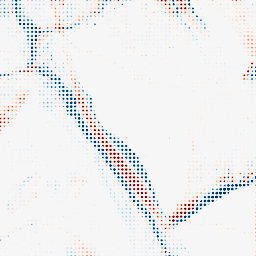
Category: morphological
Decomposition family: morphological_ellipse
Decomposition parameters: operation: average
width: 10
height: 30
Upsampling method: sinc_blackman
Upsampling parameters: scale: 8
kernel_size: 4
Upsampling scale: 8